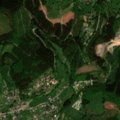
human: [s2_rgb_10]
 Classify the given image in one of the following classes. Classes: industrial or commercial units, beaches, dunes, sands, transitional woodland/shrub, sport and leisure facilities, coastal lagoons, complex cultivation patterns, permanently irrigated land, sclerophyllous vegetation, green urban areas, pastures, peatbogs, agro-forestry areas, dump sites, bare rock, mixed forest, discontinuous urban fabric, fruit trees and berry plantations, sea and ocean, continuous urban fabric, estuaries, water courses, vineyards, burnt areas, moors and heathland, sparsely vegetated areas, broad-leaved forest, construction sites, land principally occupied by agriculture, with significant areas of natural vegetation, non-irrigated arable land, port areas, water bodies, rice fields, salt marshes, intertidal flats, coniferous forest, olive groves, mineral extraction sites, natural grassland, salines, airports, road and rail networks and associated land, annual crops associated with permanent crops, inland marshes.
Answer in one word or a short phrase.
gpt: discontinuous urban fabric, pastures, coniferous forest, mixed forest